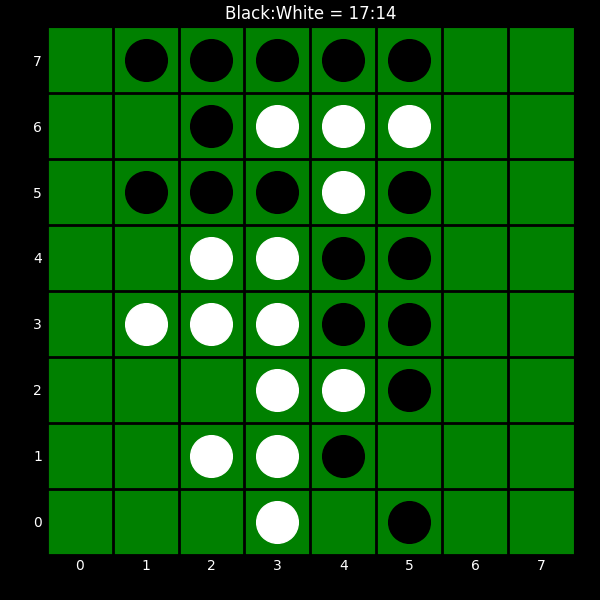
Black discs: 17
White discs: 14